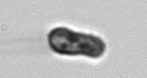
Label: Pseudochattonella_farcimen